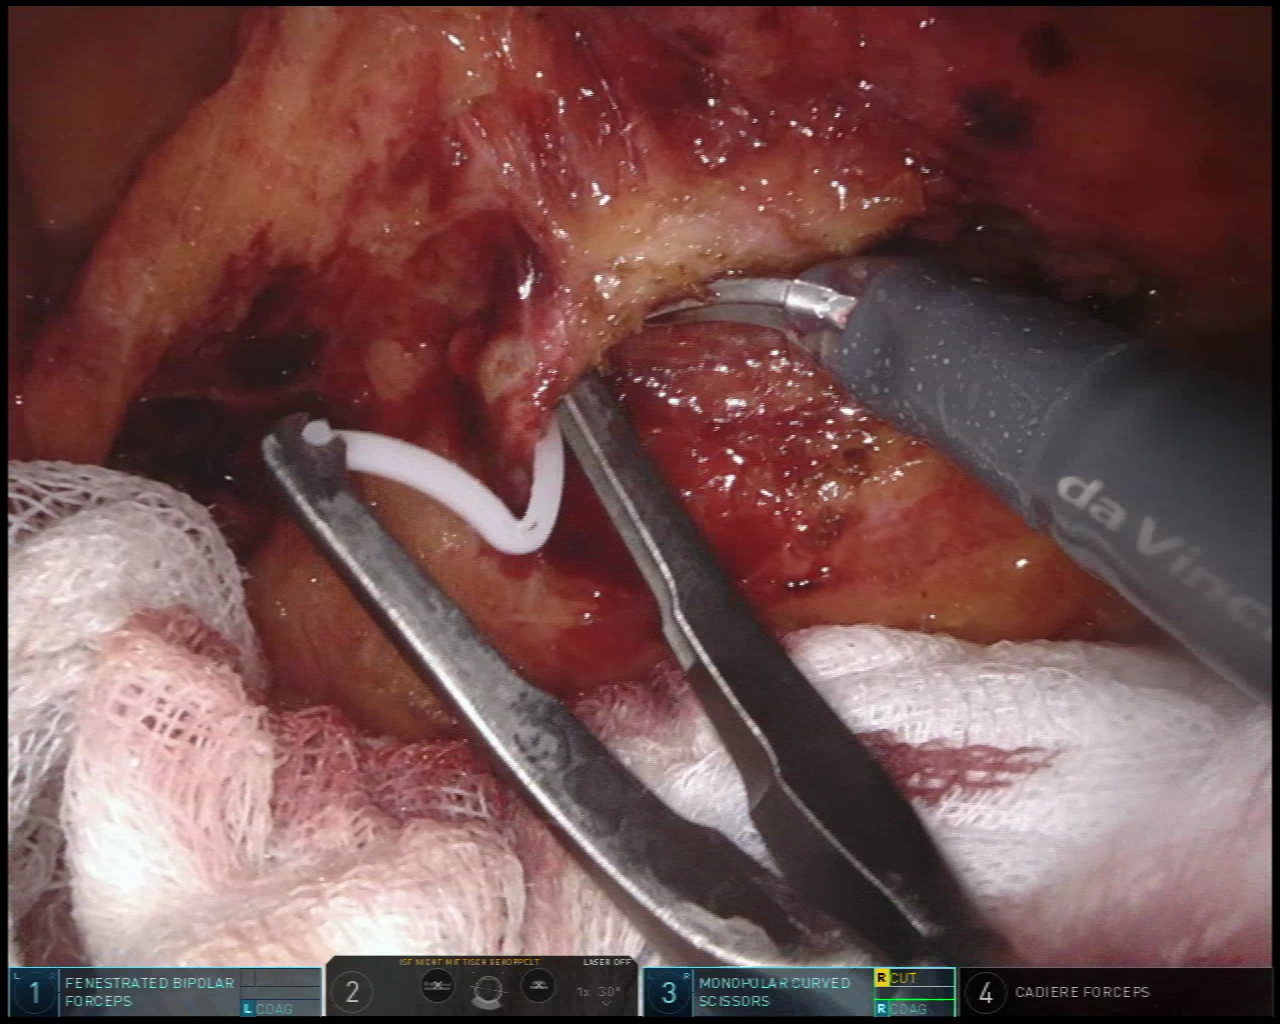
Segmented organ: inferior_mesenteric_artery
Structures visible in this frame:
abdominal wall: no
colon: no
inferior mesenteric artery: yes
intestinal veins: no
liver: no
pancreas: no
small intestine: no
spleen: no
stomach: no
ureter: no
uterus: no
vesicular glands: no